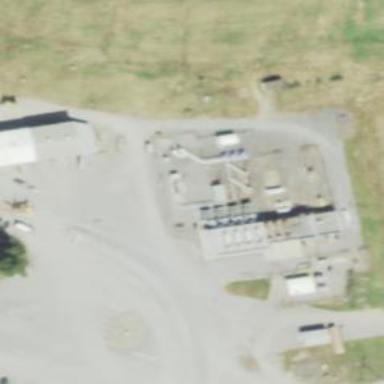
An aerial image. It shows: Generator is pictured.